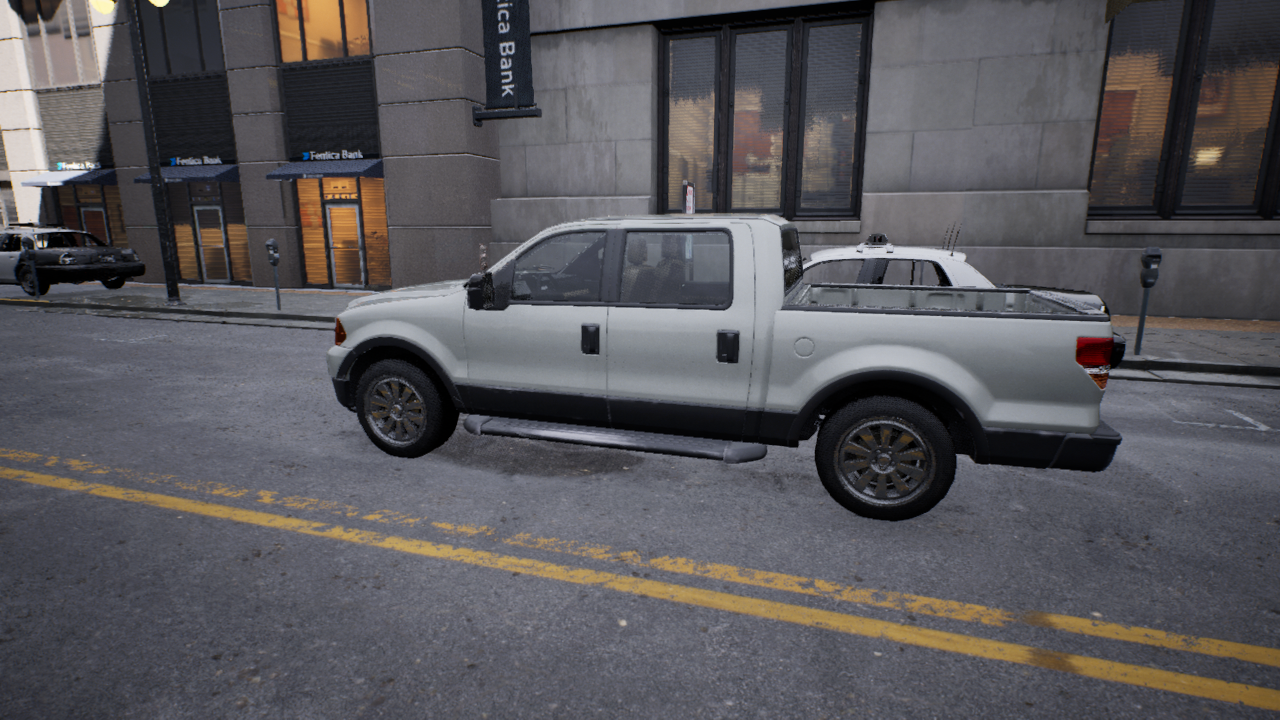
Venue: downtown
Lighting: clear day
Vehicle rig: pickup